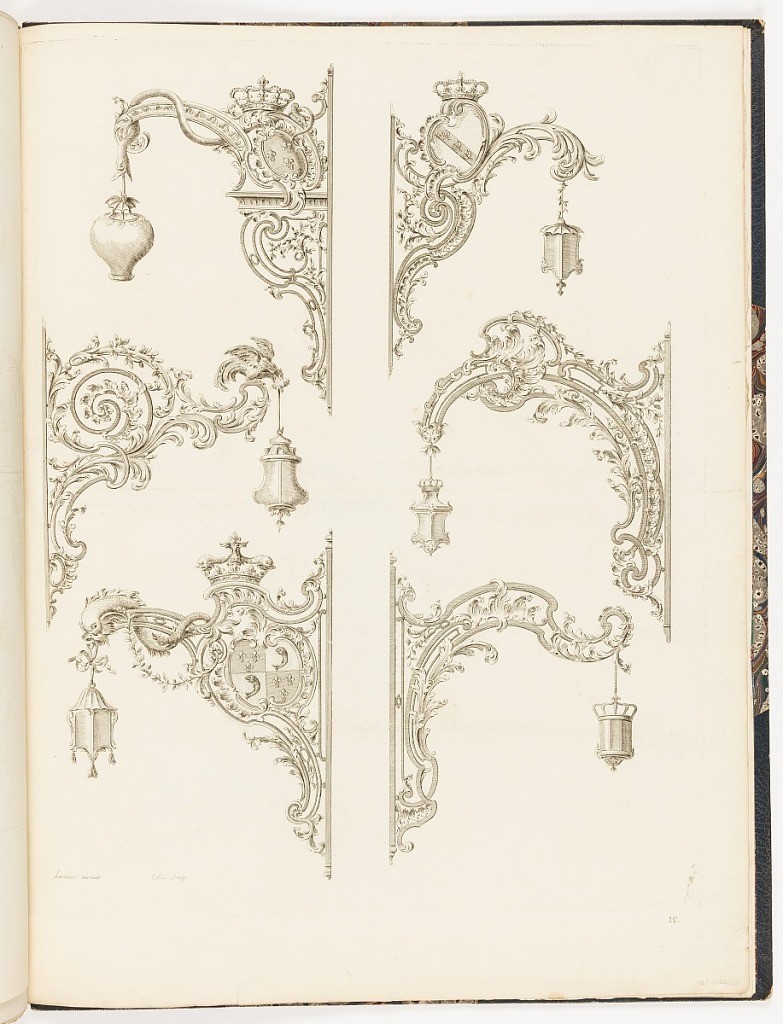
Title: Six Designs for Decorative Ironwork Lanterns and Brackets
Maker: Jean Lamour, French, 1698–1771
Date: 1759–68
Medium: Etching and engraving on laid paper
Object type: Print
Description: Six designs for decorative ironwork lanterns hanging from brackets, ornamented with rococo motifs, acanthus leaves, foliage, palmettes, c-scrolls, fleurons and French Royal coat of arms, including those of the Dauphin, with dolphins, crowns, a bird and a snake. The plate is signed.